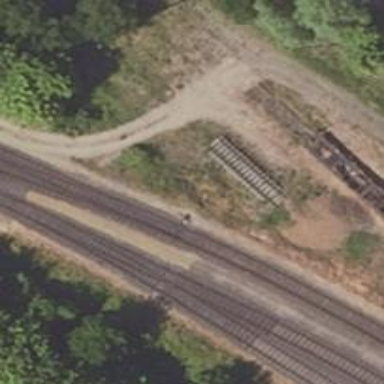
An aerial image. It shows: Railway switch.